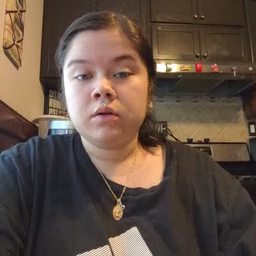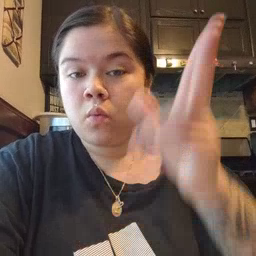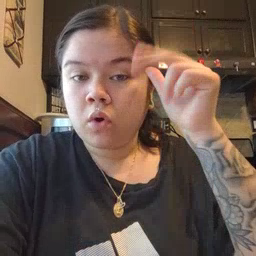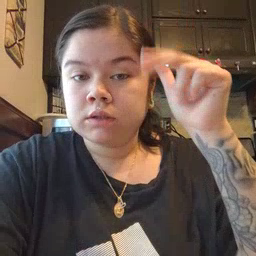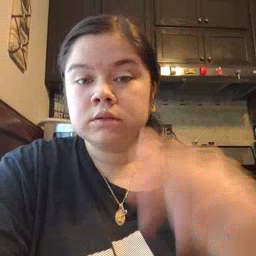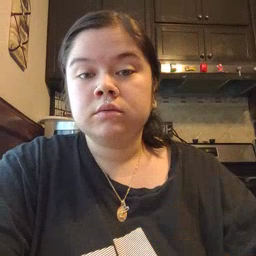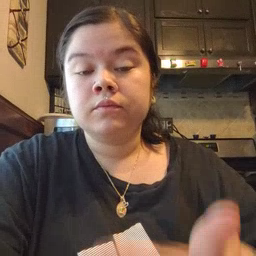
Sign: horse